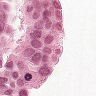
Metastatic tissue present: yes